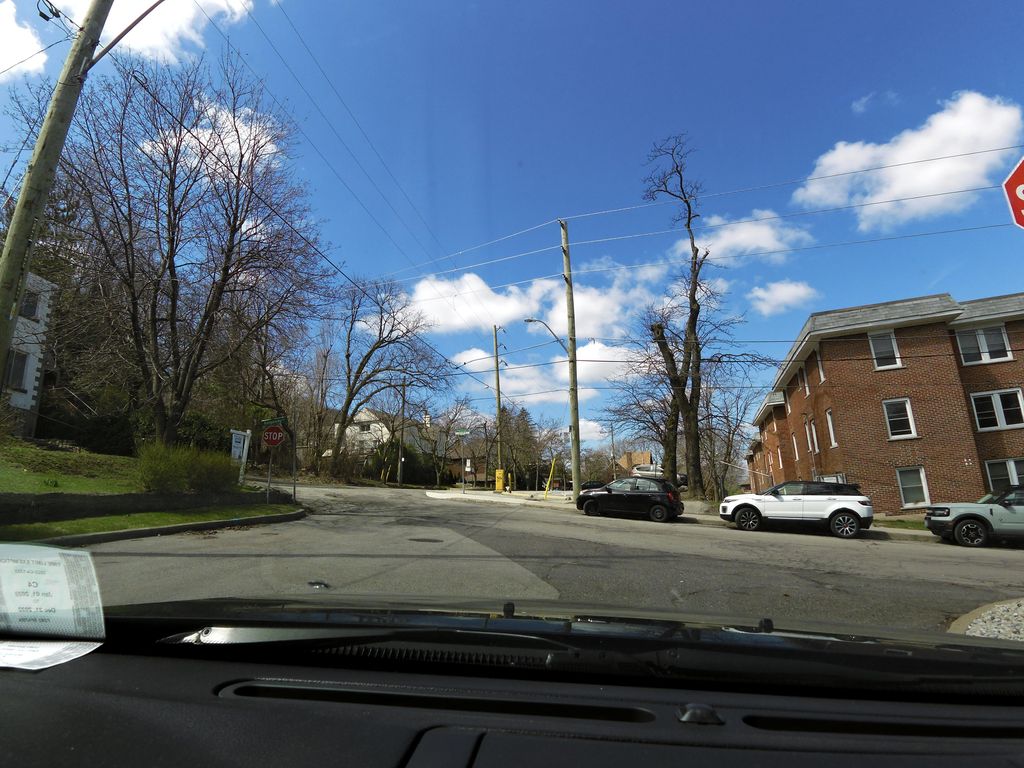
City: hamilton